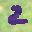
Label: 2